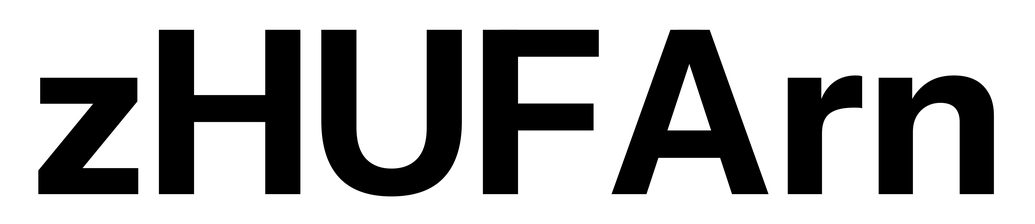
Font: InstrumentSans_Bold